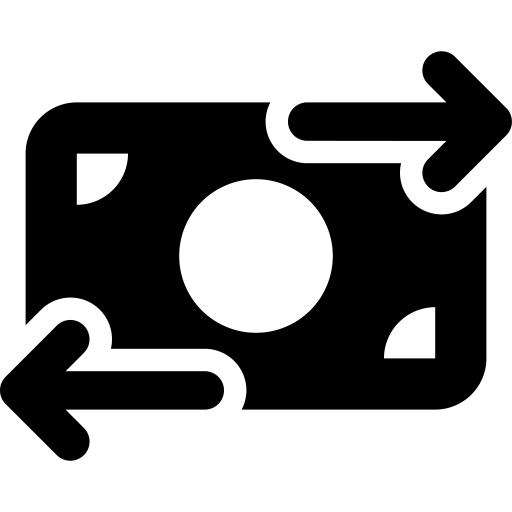
Tags: icon, FontAwesome, fa-icon, solid, money, bill, transfer